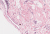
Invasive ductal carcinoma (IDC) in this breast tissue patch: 0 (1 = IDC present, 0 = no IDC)